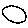
Label: circle